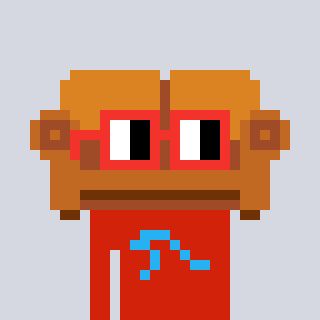
a pixel art character with square red glasses, a couch-shaped head and a red-colored body on a cool background